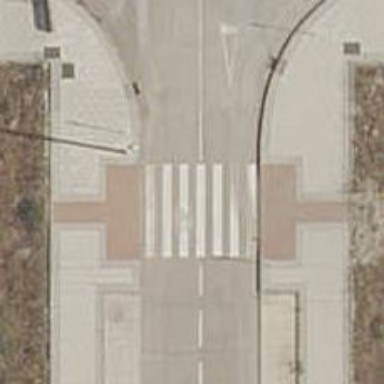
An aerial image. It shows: Unmarked crossing with zebra reference sign on the road.